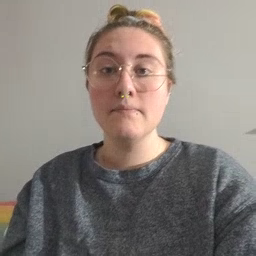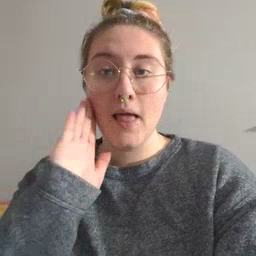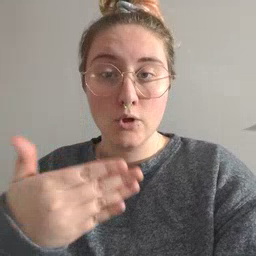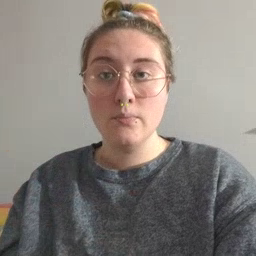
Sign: bedroom